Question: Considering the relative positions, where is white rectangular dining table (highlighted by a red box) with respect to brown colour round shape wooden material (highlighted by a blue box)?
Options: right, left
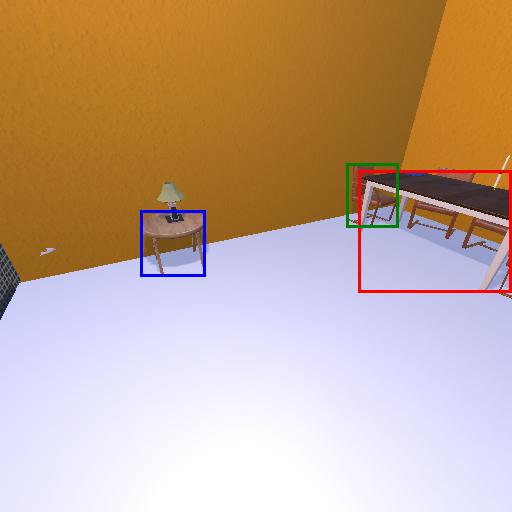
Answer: right